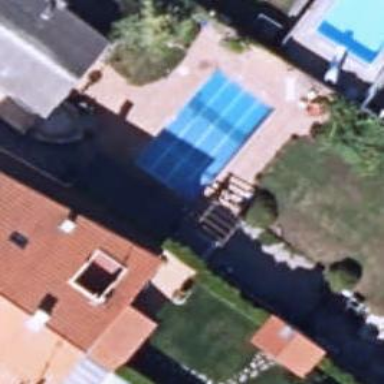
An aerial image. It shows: Swimming pool located in leisure land.